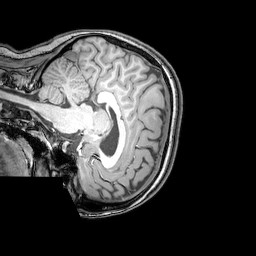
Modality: T1w
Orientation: sagittal
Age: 21
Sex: female
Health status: healthy
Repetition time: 0.081 s
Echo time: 0.037 s